Question: The following code produces error:
'''
ImageIcon i=new ImageIcon("logo.png");
Image scaleImage=i.getImage().getScaledInstance(10,10,Image.SCALE_DEFAULT);
mainPanel.add(scaleImage);
'''
The error is 'cannot find method add(Image)'.
Why it is giving this error?

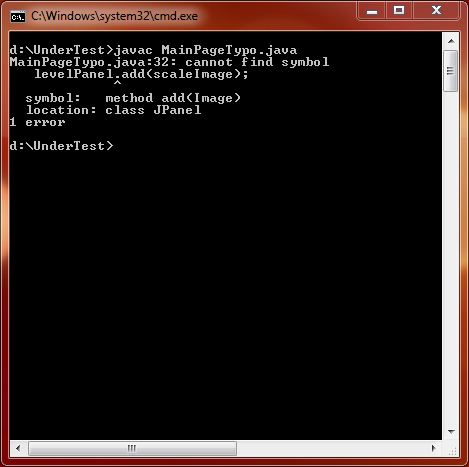
Answer: You can't do it like that. 'JPanel' does not accept 'Image' as parameter (that's what the error tells you).
You have two options:
- 'paintComponent(..)'- 'JLabel''ImageIcon'
The answers to <URL> will show you how to do it either way.